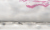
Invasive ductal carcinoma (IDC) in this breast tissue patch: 0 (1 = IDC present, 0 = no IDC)